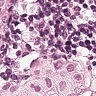
Metastatic tissue present: yes